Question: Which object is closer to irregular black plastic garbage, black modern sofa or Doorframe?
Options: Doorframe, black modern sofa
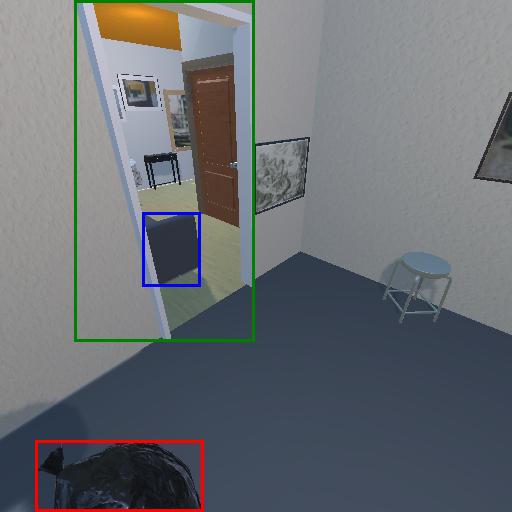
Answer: Doorframe